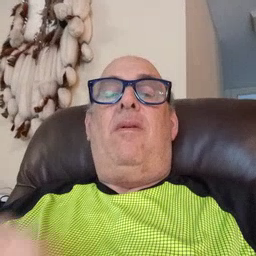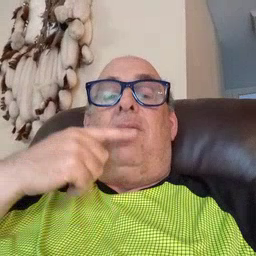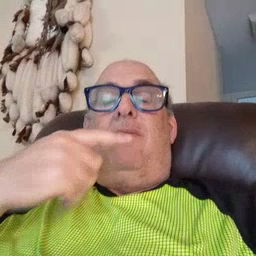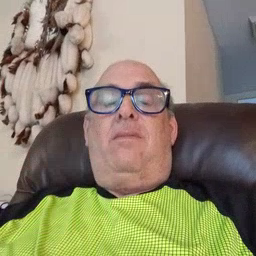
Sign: say